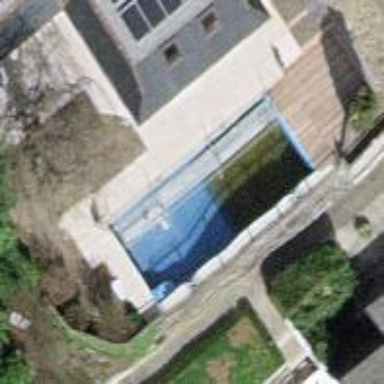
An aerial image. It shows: Outdoor swimming pool in leisure land.